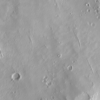
Label: not_dusty